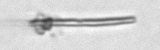
Label: fiber_TAG_external_detritus